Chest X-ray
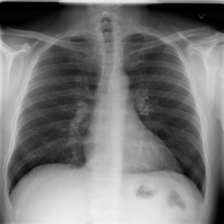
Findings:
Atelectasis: negative
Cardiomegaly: negative
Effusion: negative
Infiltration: positive
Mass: negative
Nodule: negative
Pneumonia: negative
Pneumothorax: negative
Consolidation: negative
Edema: negative
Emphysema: negative
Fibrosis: negative
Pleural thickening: negative
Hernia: negative